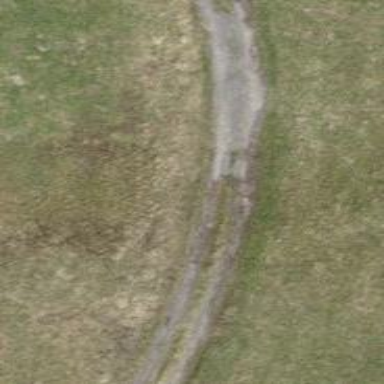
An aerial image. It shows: Track on the ground with grade 2 tracktype.